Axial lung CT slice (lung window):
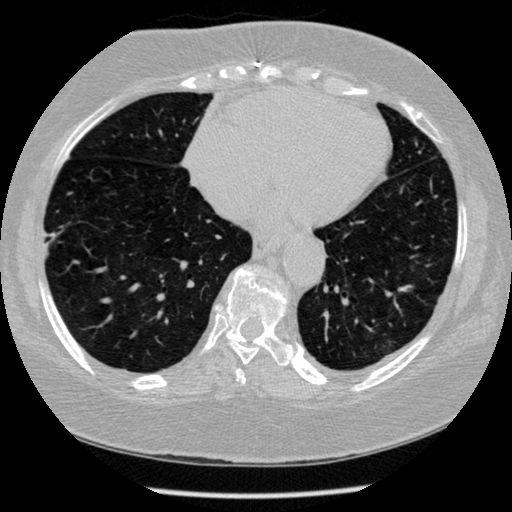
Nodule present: no